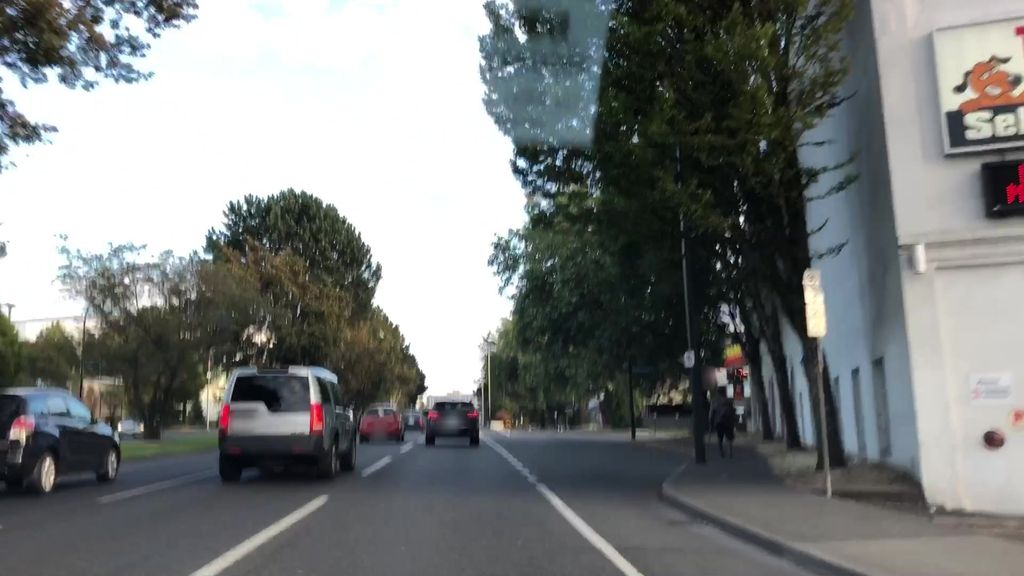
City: victoria